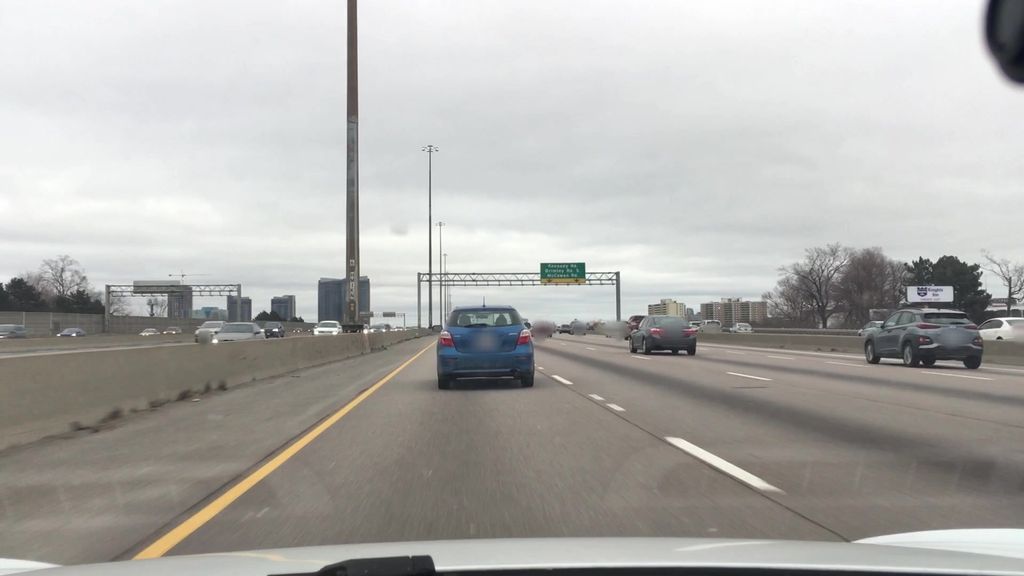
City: toronto